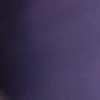
Label: space